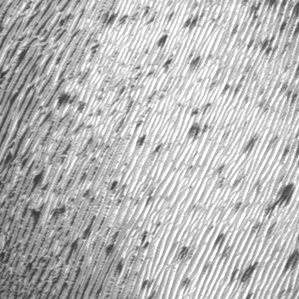
Label: frost